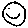
Label: smiley face